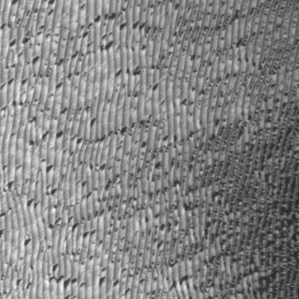
Label: frost